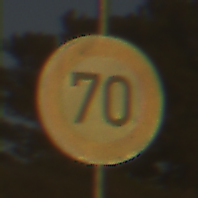
Verkehrszeichen: Geschwindigkeit70
Umgebung: Outdoor, RoadRail
Tageszeit: SunriseSunset
Wetter: PartlyCloudy
Licht: Natural
Jahreszeit: NotSpecified
Kontrast: HighContrast